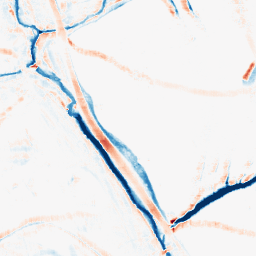
Category: morphological
Decomposition family: morphological_square
Decomposition parameters: operation: average
size: 10
Upsampling method: sinc_hamming
Upsampling parameters: scale: 8
kernel_size: 16
Upsampling scale: 8